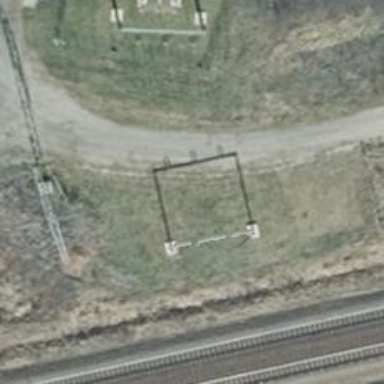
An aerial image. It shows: Three cables of power line.